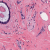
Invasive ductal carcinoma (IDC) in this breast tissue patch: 1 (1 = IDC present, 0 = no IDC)